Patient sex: M
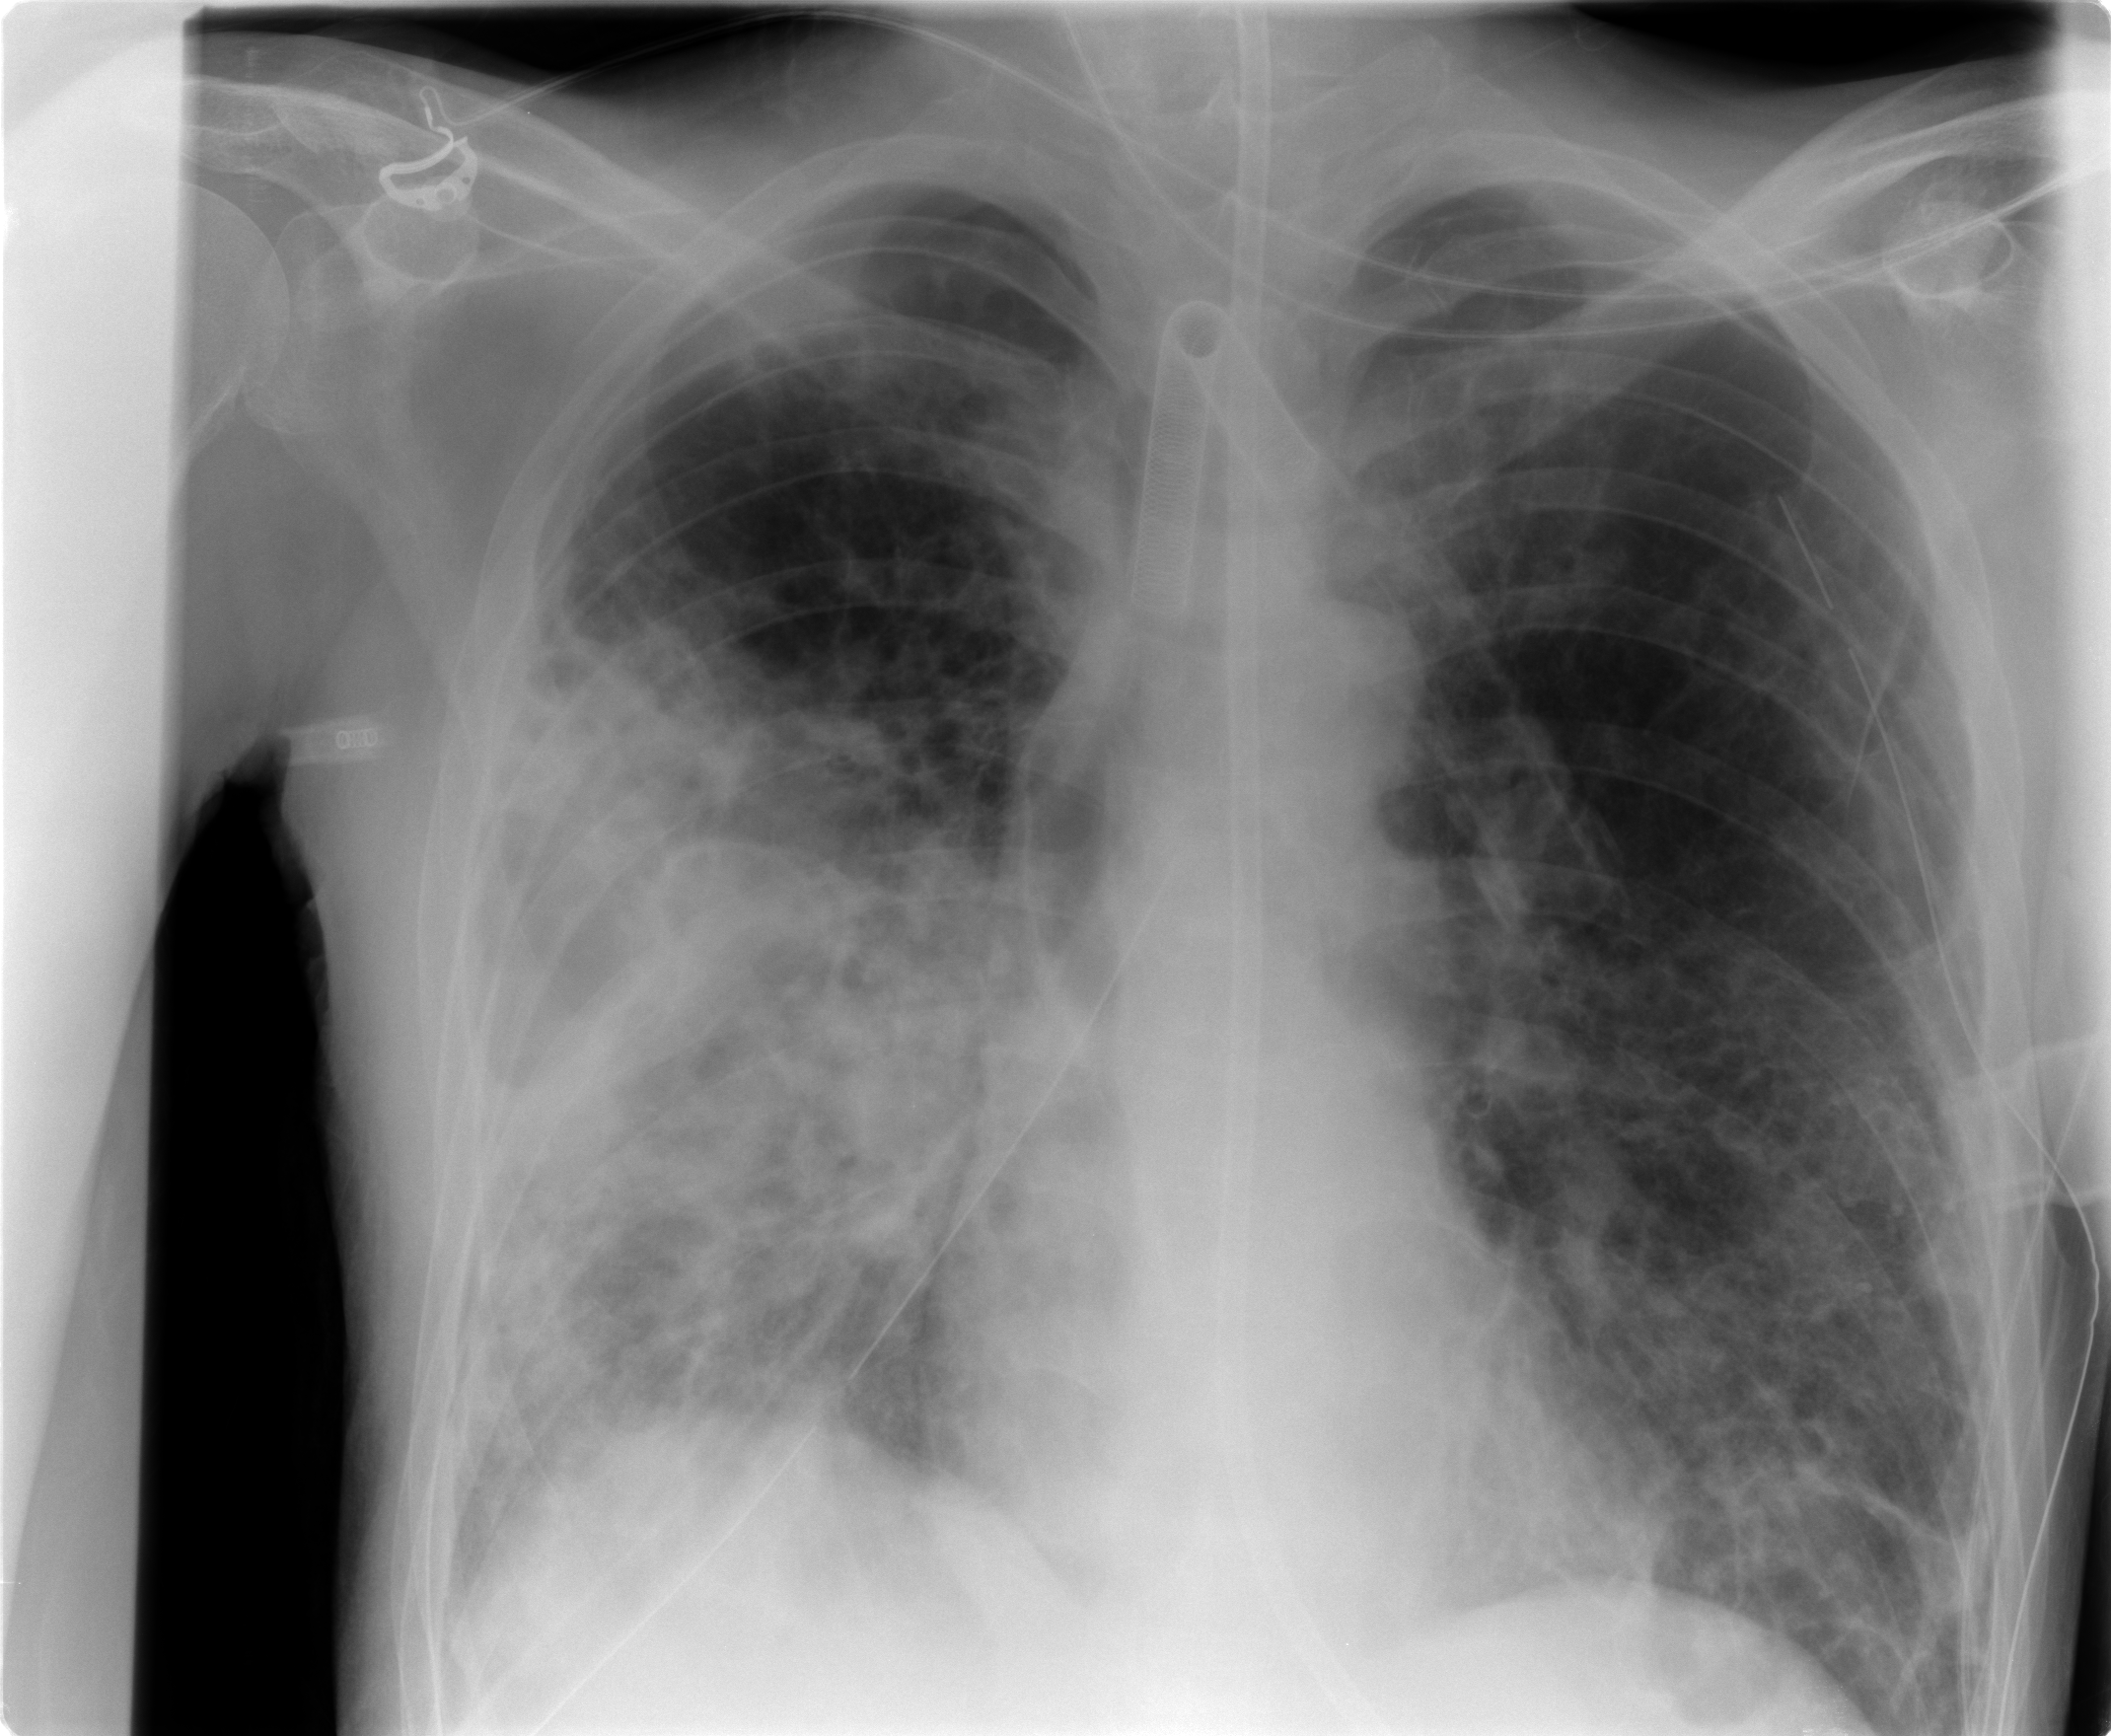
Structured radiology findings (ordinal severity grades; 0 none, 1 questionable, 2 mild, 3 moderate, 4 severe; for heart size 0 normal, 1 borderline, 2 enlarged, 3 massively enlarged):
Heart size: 0
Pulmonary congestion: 0
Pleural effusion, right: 1
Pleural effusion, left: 0
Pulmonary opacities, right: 3
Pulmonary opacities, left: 1
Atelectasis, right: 2
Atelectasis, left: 2